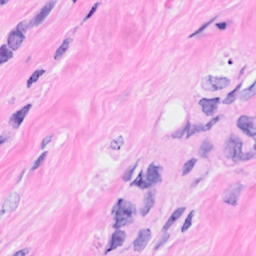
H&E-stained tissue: Breast